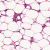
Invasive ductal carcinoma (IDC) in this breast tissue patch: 0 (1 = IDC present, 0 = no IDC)